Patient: sex M, age 42
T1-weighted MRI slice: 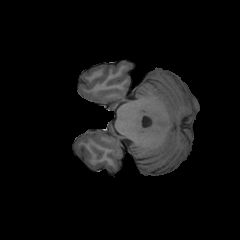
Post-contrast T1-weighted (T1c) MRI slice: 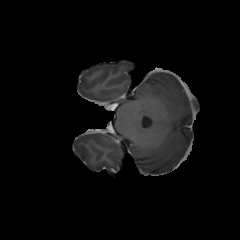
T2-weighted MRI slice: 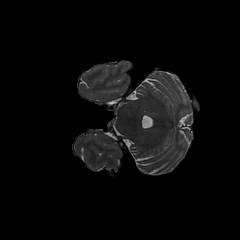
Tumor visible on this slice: no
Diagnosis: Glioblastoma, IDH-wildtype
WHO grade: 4